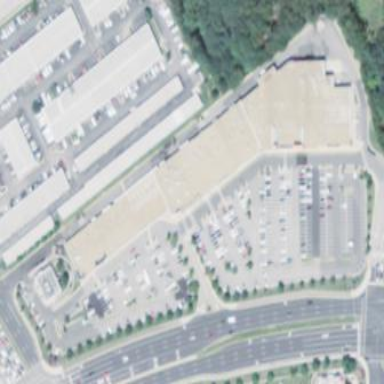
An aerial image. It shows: Retail area.